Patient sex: M
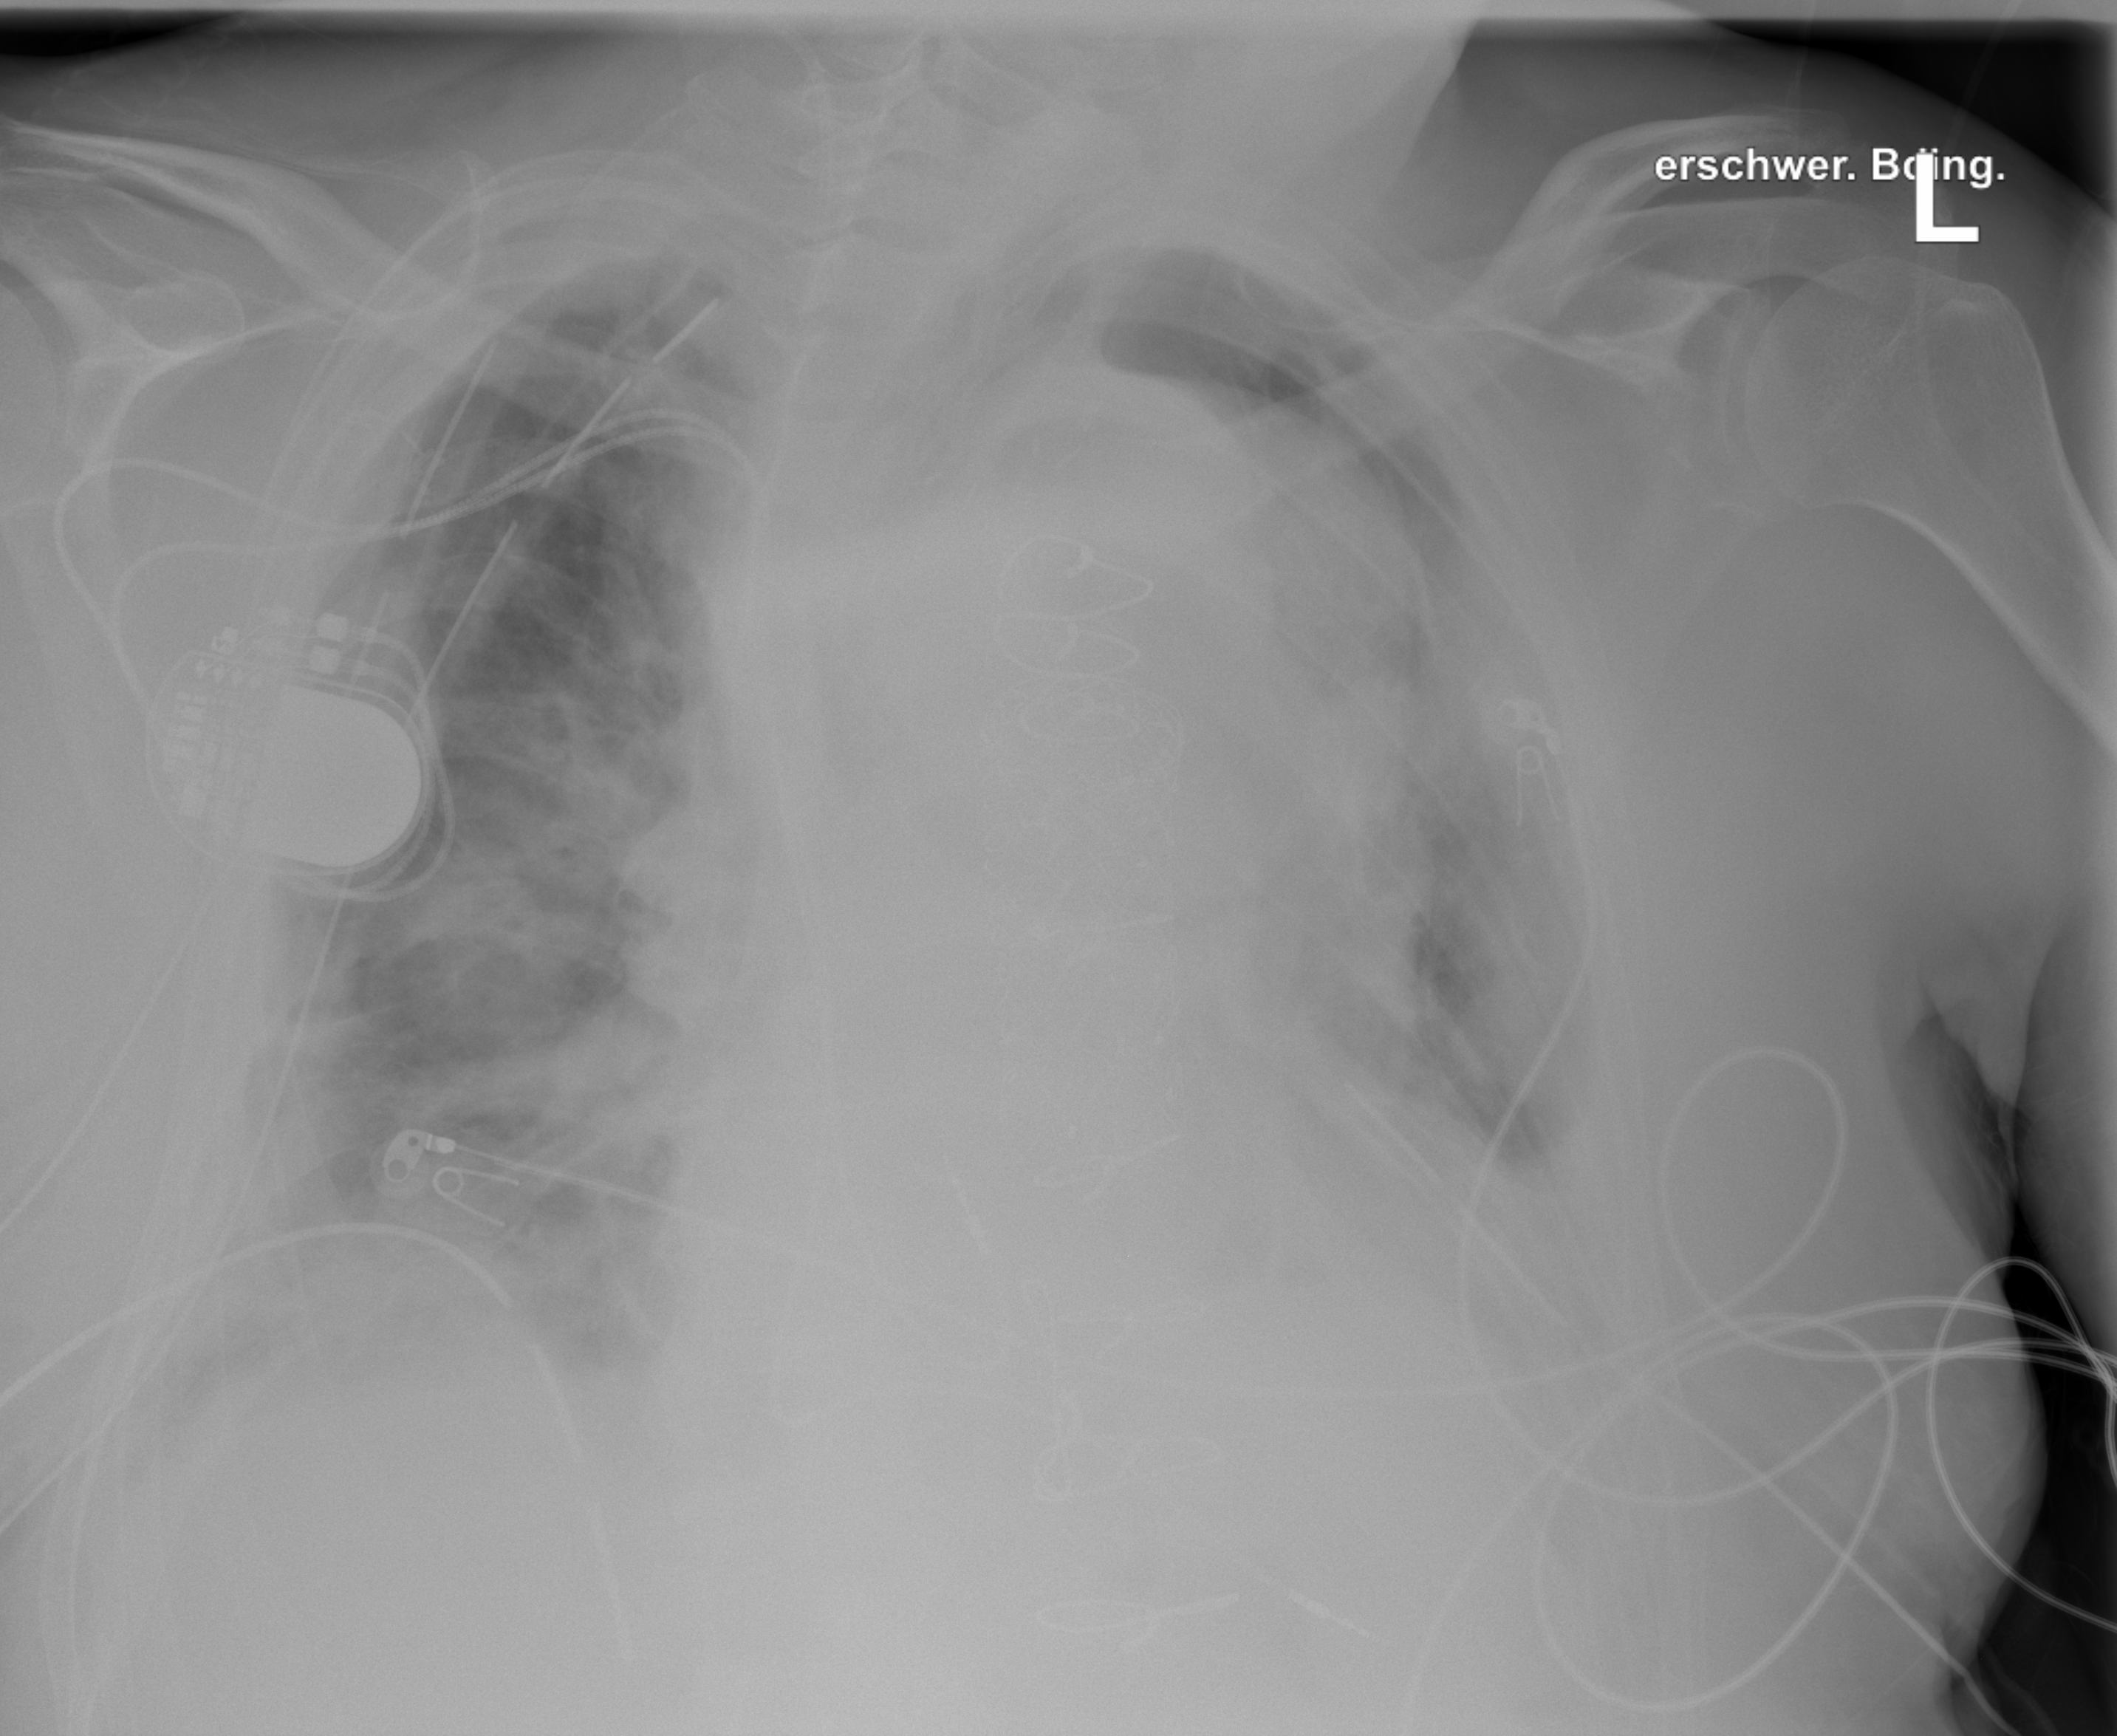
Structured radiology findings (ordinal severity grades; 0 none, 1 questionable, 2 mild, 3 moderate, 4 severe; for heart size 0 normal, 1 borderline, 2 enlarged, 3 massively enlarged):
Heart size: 2
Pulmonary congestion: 2
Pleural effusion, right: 2
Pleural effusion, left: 2
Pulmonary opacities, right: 2
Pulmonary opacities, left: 3
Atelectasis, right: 2
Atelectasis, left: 3